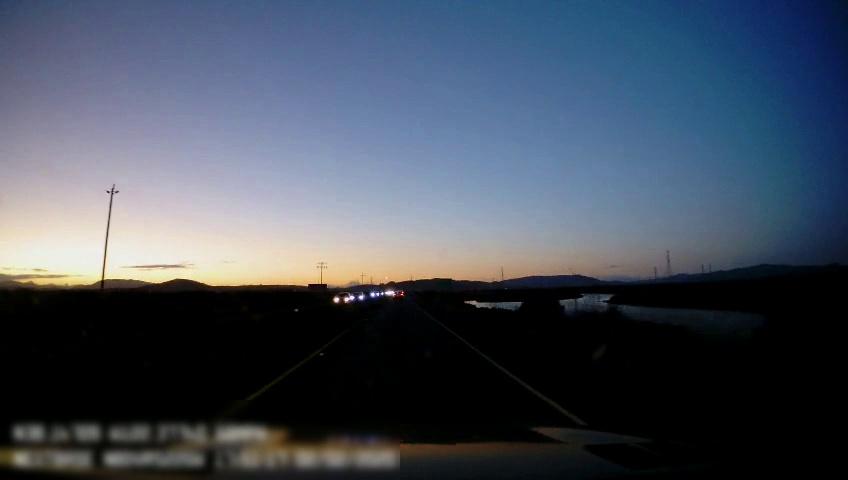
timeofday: Dusk/Dawn/Twilight
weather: Sunny
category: Drivable Space
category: Vehicles | Car
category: Vehicles | SUV
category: Vehicles | Car
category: Vehicles | SUV
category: Lanes | Current Lane
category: Lanes | Current Lane